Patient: sex M, age 42
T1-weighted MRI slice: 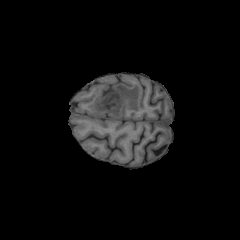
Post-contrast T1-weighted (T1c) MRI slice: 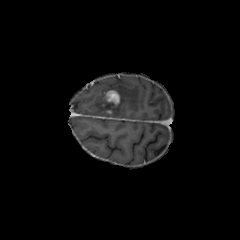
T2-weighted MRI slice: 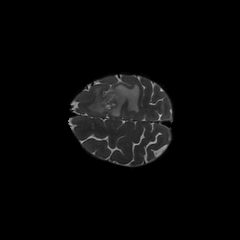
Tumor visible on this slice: yes
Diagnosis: Glioblastoma, IDH-wildtype
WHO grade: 4